Question: Count the number of objects in the diagram.
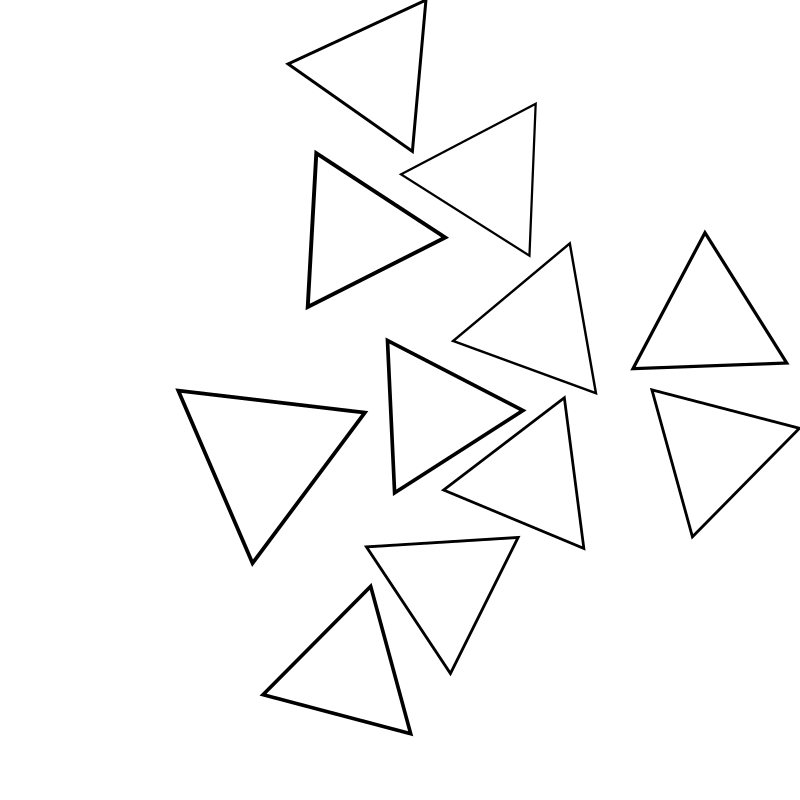
Answer: 11